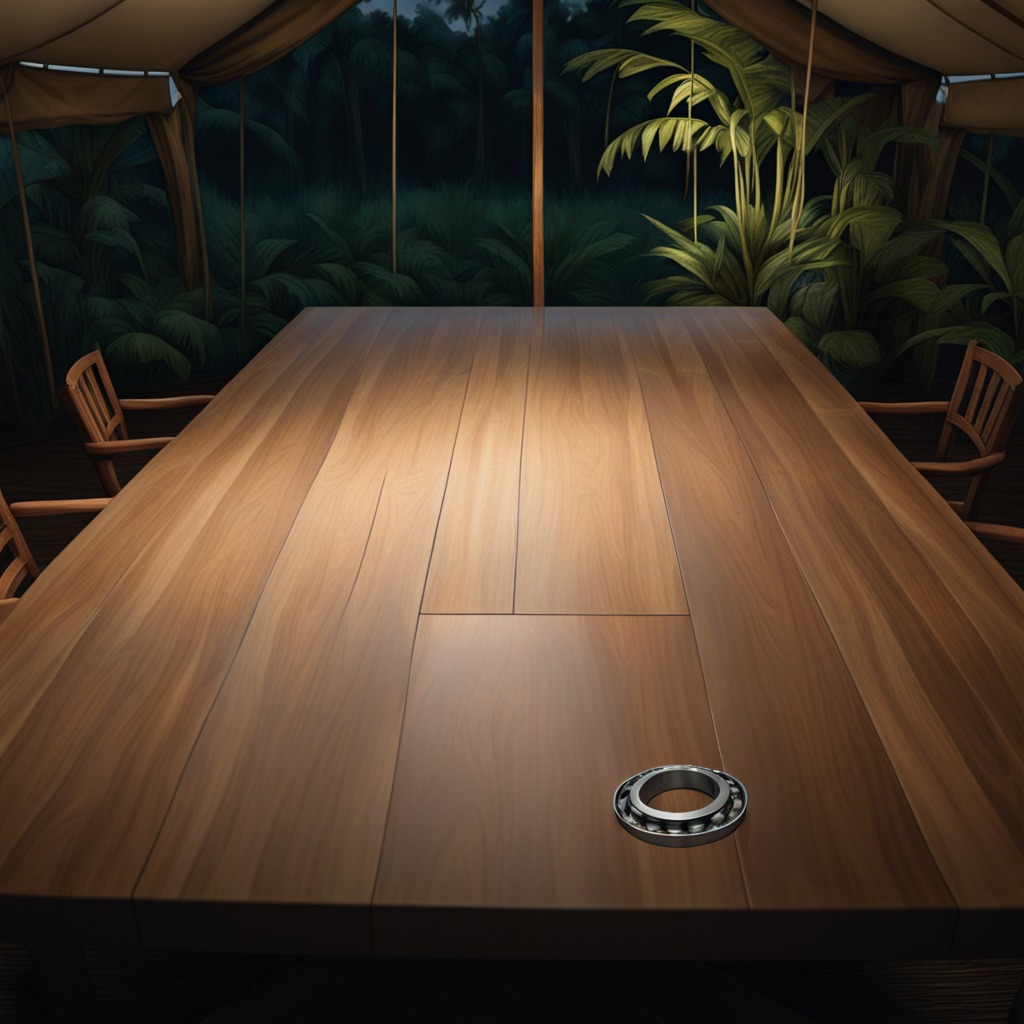
A metal ball bearing is lying on the wooden table.